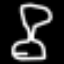
Label: hourglass